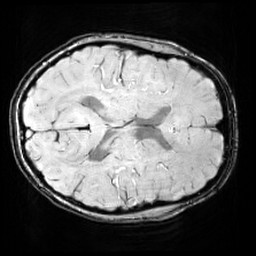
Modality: SWI
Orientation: axial
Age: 13
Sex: male
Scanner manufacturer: siemens
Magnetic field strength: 3 T
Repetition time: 0.027 s
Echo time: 0.02 s